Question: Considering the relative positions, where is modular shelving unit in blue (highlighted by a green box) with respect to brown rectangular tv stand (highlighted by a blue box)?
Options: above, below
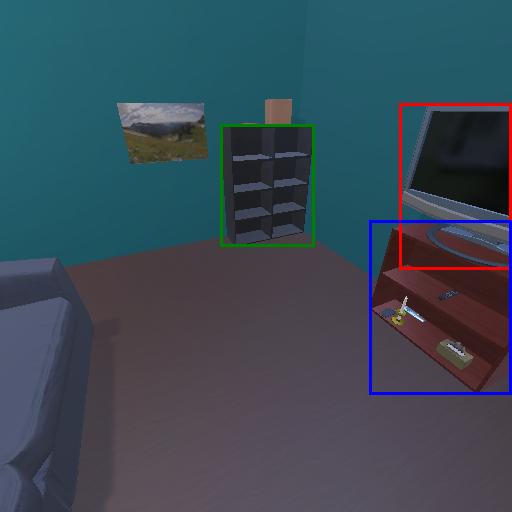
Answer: above